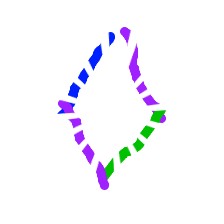
Shape: rhombus